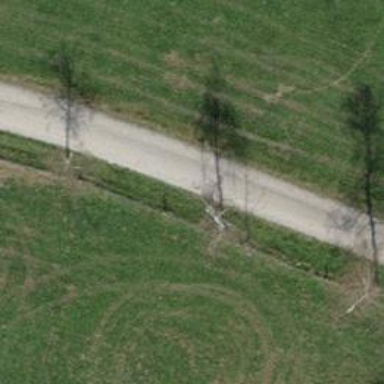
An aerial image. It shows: Track with pebblestone surface. The track type is grade2.